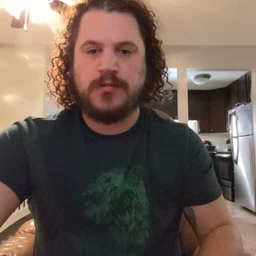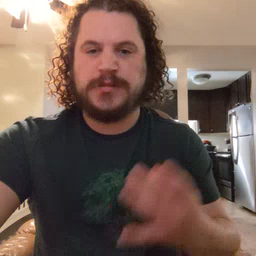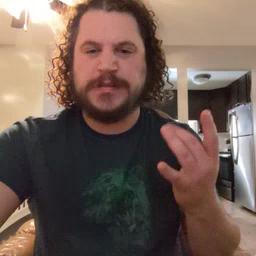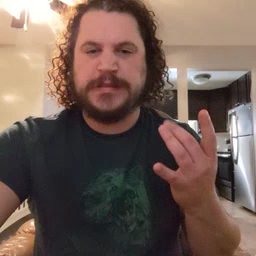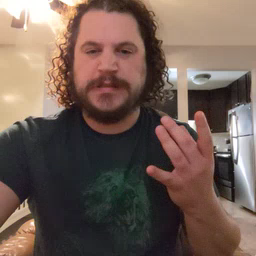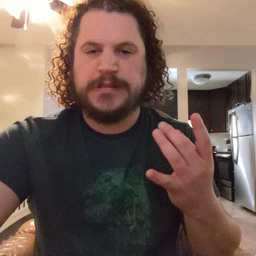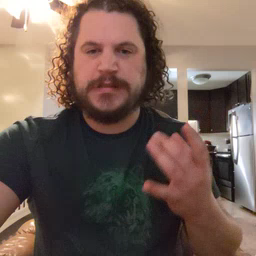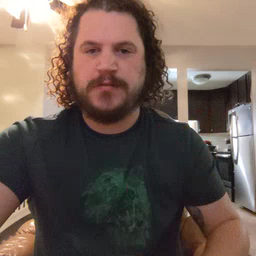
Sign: sticky